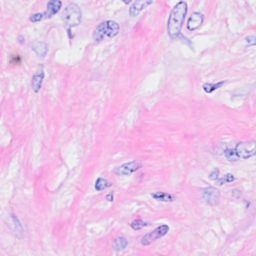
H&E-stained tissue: Breast